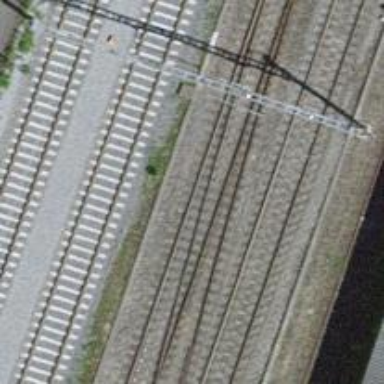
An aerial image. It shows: Single-track electrified railway siding with contact line.